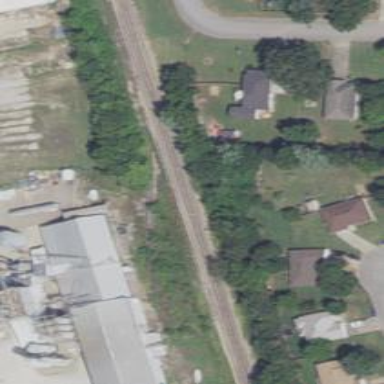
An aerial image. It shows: Disused railway spur line.